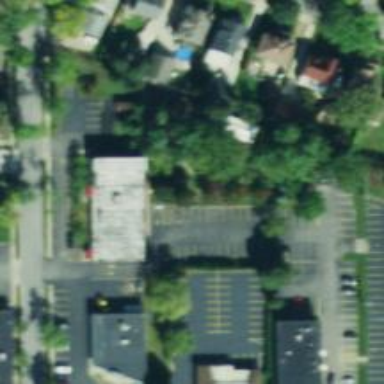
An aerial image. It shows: Parking space.